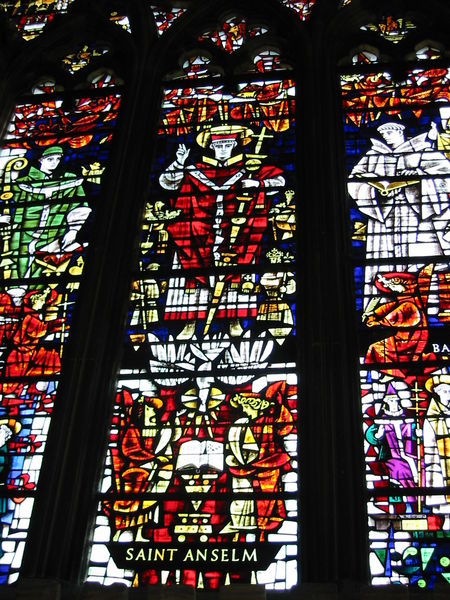
Titel: Kathedrale von Canterbury
Standort: Canterbury, Kathedrale (EU - GB)
Schlagwörter: flügel, mann, umhang, grün, fenster, glas, männer, rot, taube, kirche, gotik, stab, bischof, papst, buch, kreuz, text, mosaik, wappen, buntglas, spitzbogen, religiös, chor, mönch, heiliger, heilige, märtyrer, heilig, sakral, ornat, maßwerk, kirchenfenster, bleifenster, leuchtende farben, anselm, saint, eindrucksvoll, sank anselm, blaifenster, kircfhenfenster